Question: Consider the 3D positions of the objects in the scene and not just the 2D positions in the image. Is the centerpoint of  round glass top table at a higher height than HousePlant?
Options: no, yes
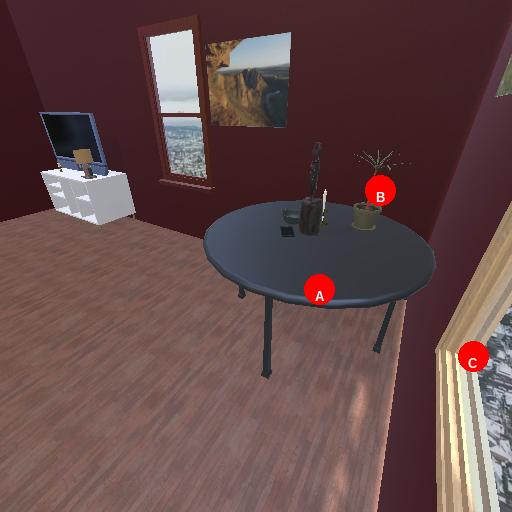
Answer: no